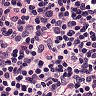
Metastatic tissue present: no